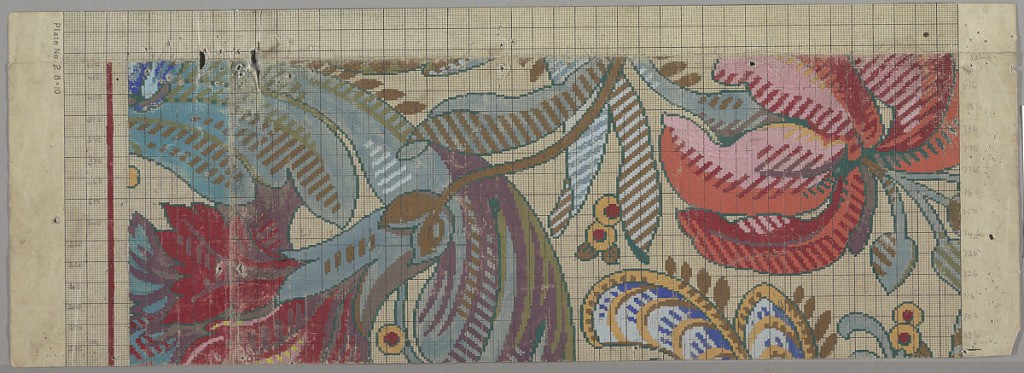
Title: Mise-en-carte for Textile, No. 8359
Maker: Robert M. Davidson
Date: January 24, 1918
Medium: Brush and gouache, graphite on pre-printed graph paper
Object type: Drawing
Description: Floral design of tulips, berries and stylized leaves.